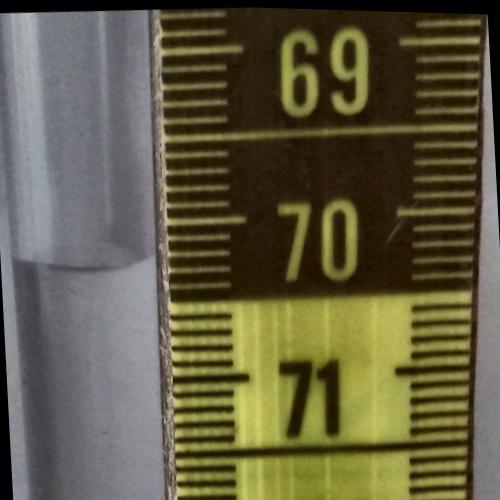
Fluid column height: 70.2 cm